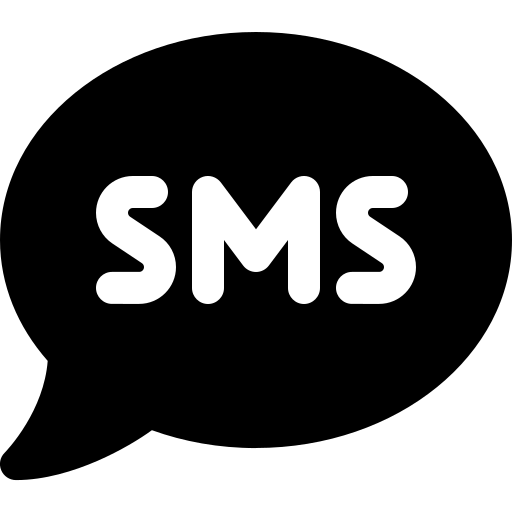
Tags: icon, FontAwesome, fa-icon, solid, comment, sms